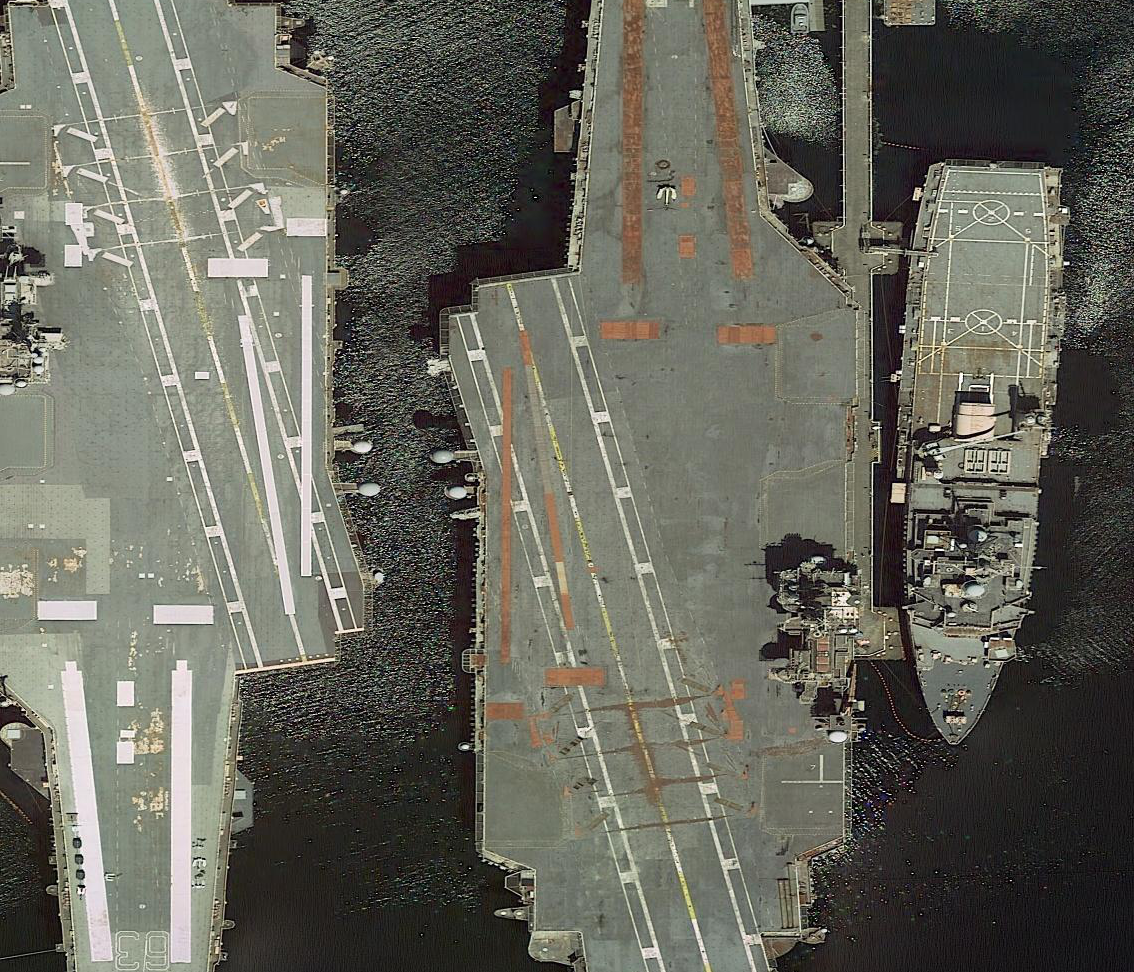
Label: aircraft_carrier